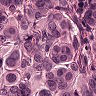
Metastatic tissue present: yes